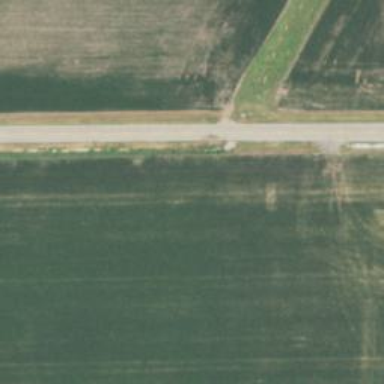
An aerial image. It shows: Culvert tunnel.